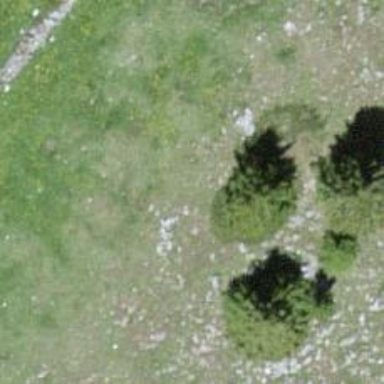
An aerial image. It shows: Needle-leaved tree in natural setting.